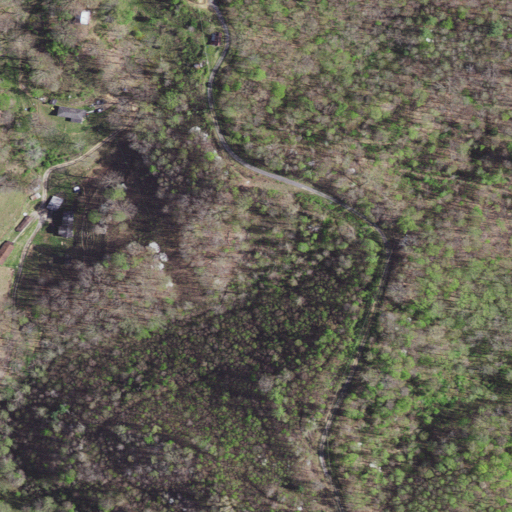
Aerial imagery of ridge(s) in Virginia named Robinson Ridge containing deciduous forest, open development, low intensity development, and pasture